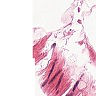
Metastatic tissue present: no